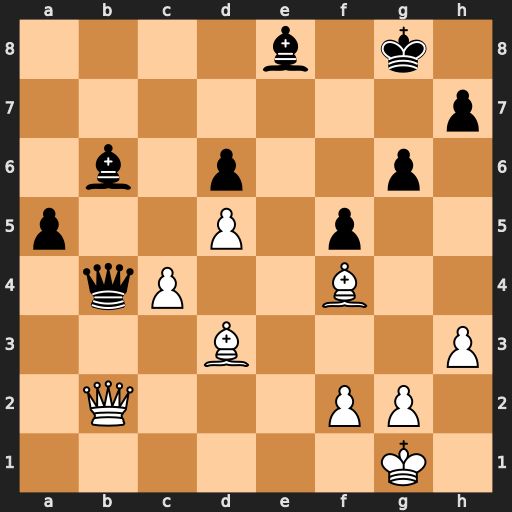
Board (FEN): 4b1k1/7p/1b1p2p1/p2P1p2/1qP2B2/3B3P/1Q3PP1/6K1
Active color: w
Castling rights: -
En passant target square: -
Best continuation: Qxb4 axb4 Bxd6